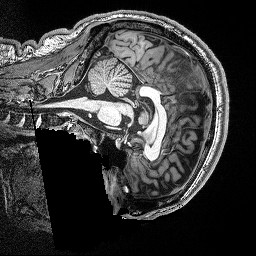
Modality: T1w
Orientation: sagittal
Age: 20
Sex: male
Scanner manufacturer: siemens
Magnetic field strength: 3 T
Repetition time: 2.5 s
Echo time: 0.00343 s